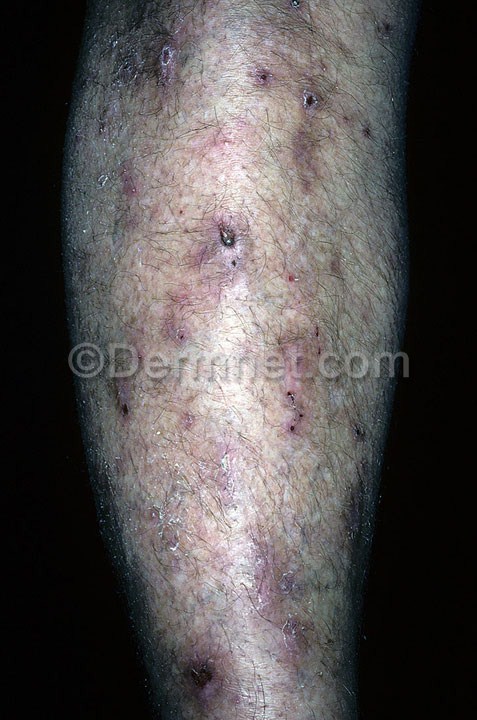
Disease: Eczema Photos